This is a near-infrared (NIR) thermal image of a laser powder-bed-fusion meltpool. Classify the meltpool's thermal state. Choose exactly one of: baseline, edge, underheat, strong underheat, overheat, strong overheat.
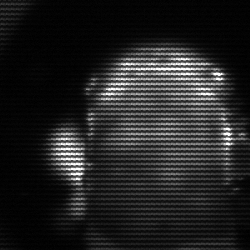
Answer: baseline